Question: I want to reset ObjectOutPutStream to update the new object state. But why it doesn't effect. The below code outputs "BEFORE" instead of "AFTER"? What's wrong with my code?
'''
package test;
import java.io.FileInputStream;
import java.io.FileOutputStream;
import java.io.IOException;
import java.io.ObjectInputStream;
import java.io.ObjectOutputStream;
import java.io.Serializable;
public class Serialization {
public static void main(String[] strs) {
String filename = "E:\myObject.data";
FileOutputStream fos = null;
ObjectOutputStream out = null;
MyObject myObject = new MyObject();
try {
myObject.setValue("BEFORE");
fos = new FileOutputStream(filename);
out = new ObjectOutputStream(fos);
out.writeObject(myObject);
out.reset();
myObject.setValue("AFTER");
out.writeObject(myObject);
out.close();
} catch (IOException ex) {
ex.printStackTrace();
}
try {
FileInputStream fis = null;
ObjectInputStream in = null;
fis = new FileInputStream(filename);
in = new ObjectInputStream(fis);
myObject = (MyObject) in.readObject();
System.out.println(myObject.getValue());
in.close();
} catch (IOException ex) {
ex.printStackTrace();
} catch (ClassNotFoundException ex) {
ex.printStackTrace();
}
}
public static class MyObject implements Serializable {
private static final long serialVersionUID = 5222199410120362372L;
private String value;
public void setValue(String value) {
this.value = value;
}
public String getValue() {
return value;
}
}
}
'''

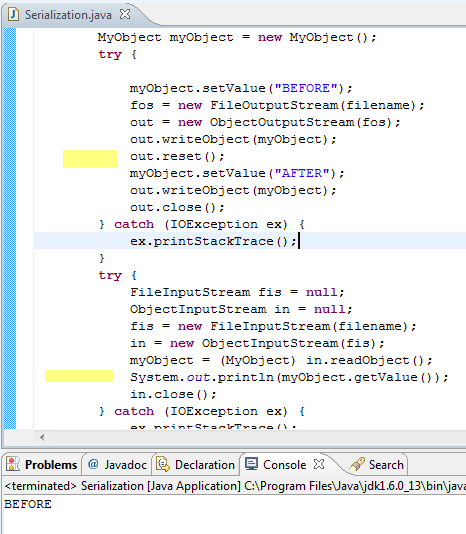
Answer: You are writing two copies of an object but only reading one. If you read two objects you will see BEFORE and AFTER.